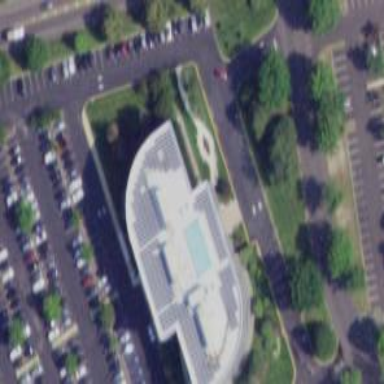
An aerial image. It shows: Office building.